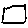
Label: square